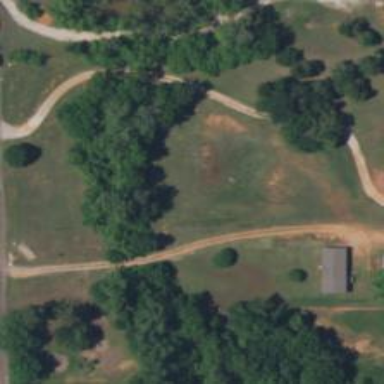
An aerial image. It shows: Driveway leading to service road.